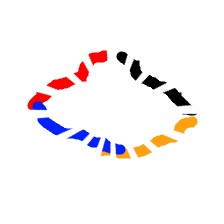
Shape: rhombus